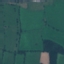
Label: Pasture